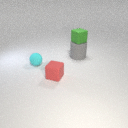
large gray rubber cylinder below small green rubber cube